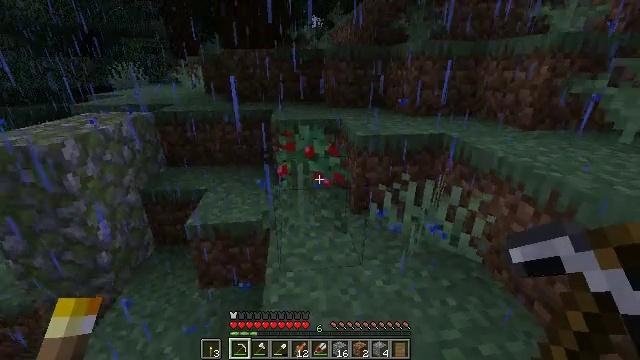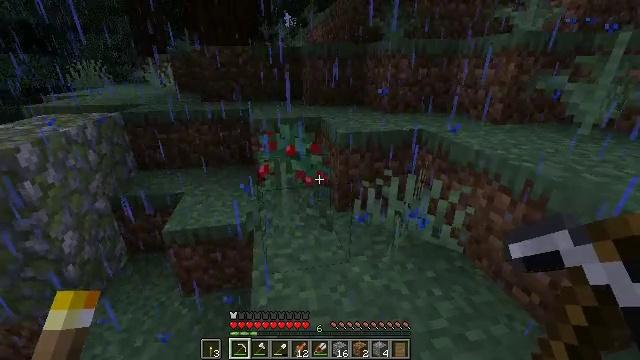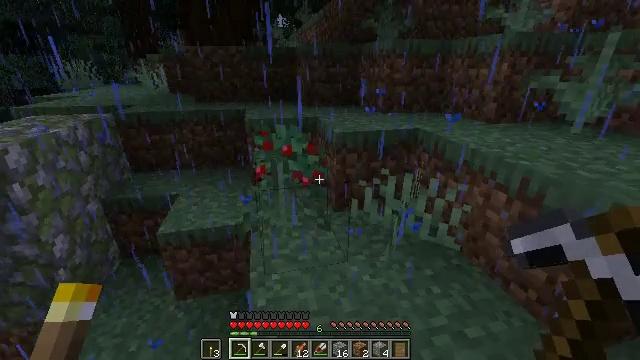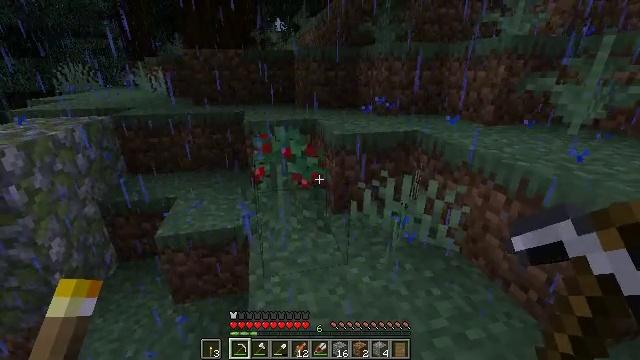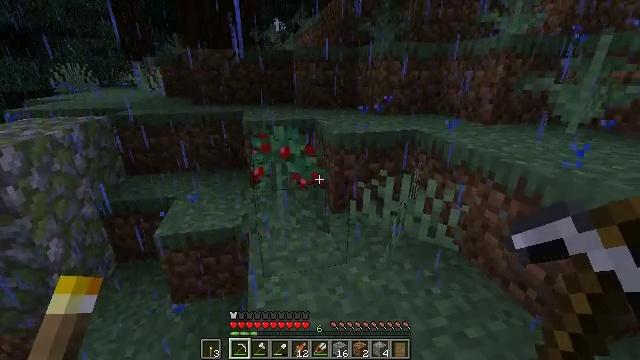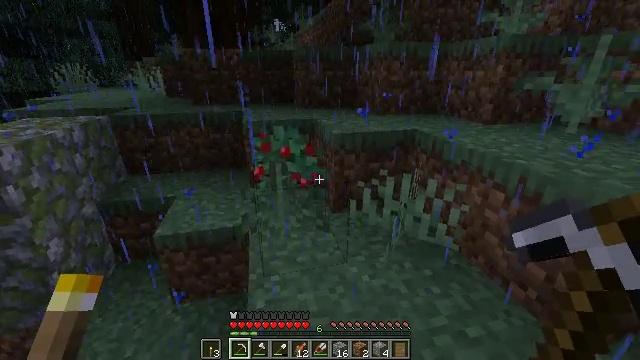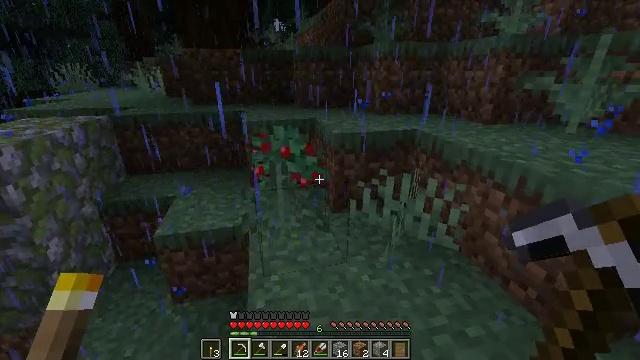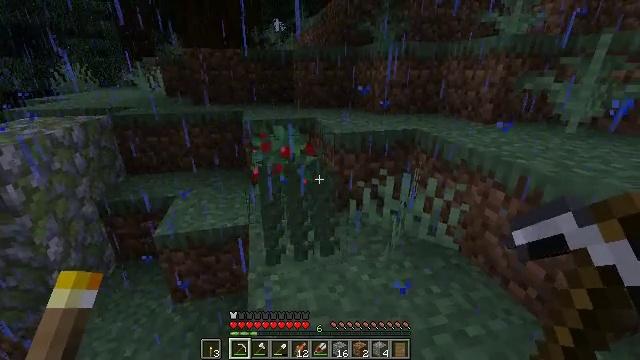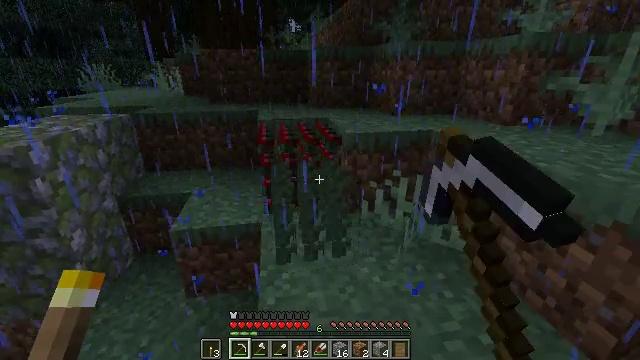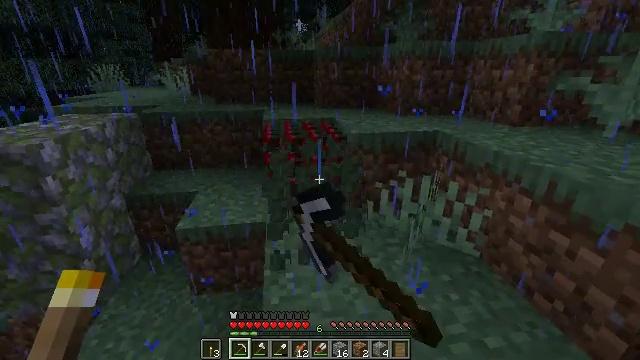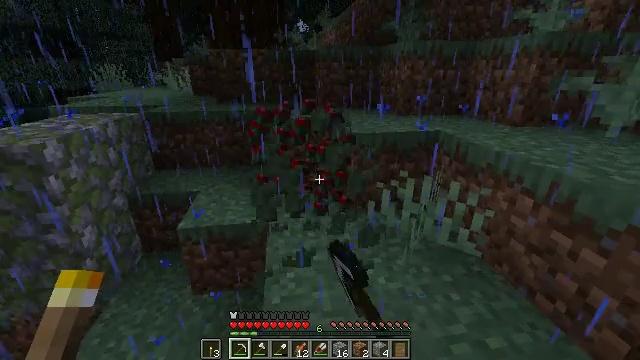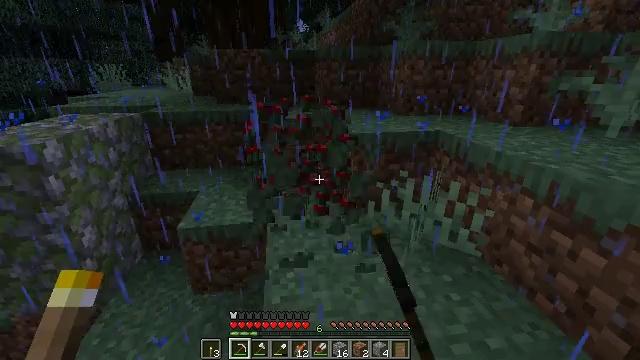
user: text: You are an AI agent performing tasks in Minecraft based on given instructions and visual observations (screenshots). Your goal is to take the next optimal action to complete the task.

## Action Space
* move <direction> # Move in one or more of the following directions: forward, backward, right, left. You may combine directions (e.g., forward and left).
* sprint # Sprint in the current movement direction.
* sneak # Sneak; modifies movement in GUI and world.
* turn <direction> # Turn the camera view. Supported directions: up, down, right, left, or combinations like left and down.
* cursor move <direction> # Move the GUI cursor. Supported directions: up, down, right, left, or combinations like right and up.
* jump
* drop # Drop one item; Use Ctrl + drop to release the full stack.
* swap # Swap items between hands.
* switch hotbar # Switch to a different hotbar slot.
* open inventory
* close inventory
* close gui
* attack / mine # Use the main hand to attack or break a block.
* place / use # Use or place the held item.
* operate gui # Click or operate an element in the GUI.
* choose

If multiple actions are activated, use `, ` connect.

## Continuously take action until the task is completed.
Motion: motion action
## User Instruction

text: Mine fern in the forest.
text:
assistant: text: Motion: turn right
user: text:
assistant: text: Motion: turn right
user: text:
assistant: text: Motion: no_op
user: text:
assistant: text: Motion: no_op
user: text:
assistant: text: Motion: no_op
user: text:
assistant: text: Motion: no_op
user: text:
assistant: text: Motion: attack / mine
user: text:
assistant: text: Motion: turn left, attack / mine
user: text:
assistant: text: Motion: turn left, attack / mine
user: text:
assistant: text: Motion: attack / mine
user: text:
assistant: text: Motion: attack / mine
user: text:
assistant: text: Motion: attack / mine